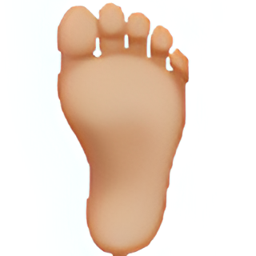
Name: foot
Emoji: 🦶🏼
Group: People & Body
Sub-group: body-parts